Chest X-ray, AP view. Patient: 63 years old, sex M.
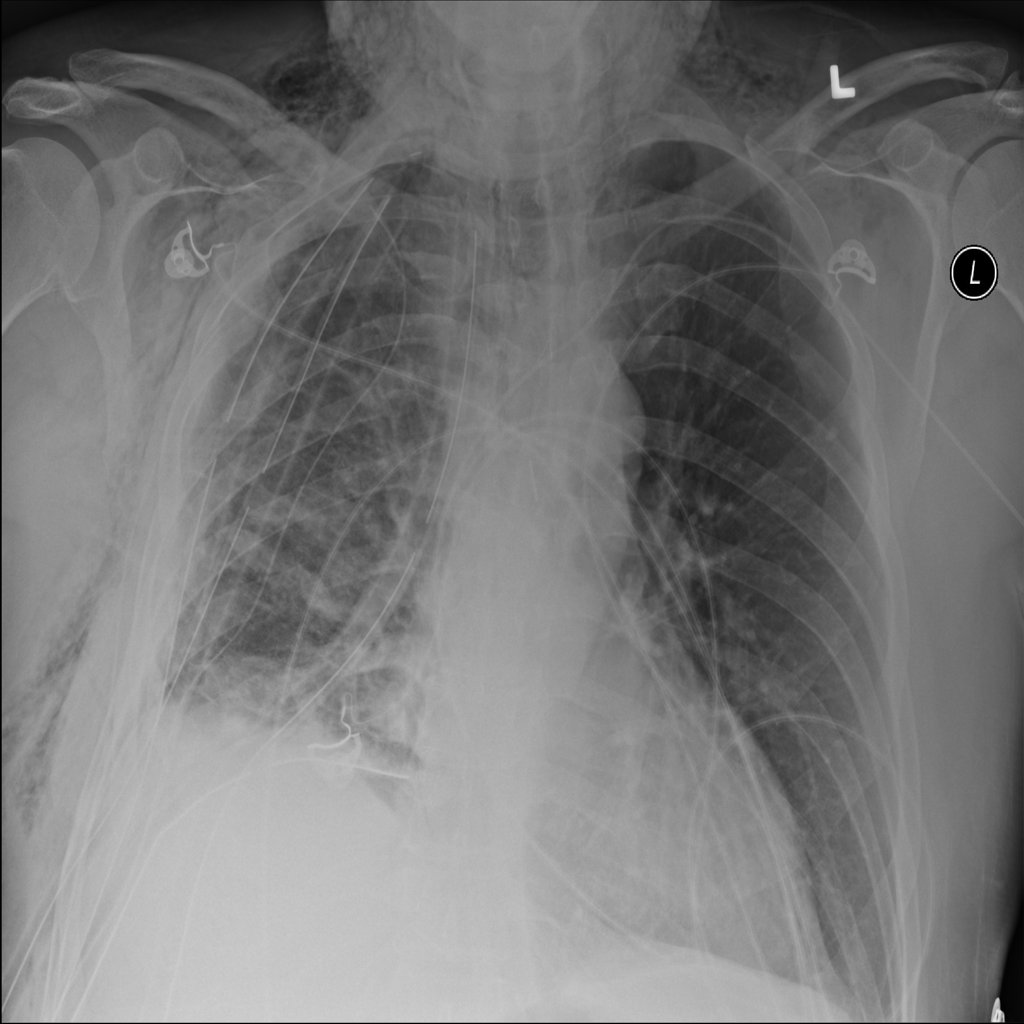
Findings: Emphysema